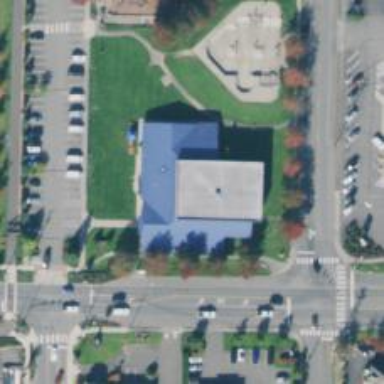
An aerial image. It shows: Sports centre building.